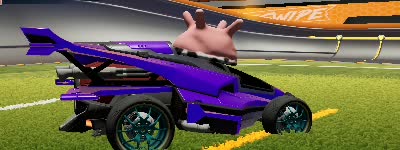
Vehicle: aftershock